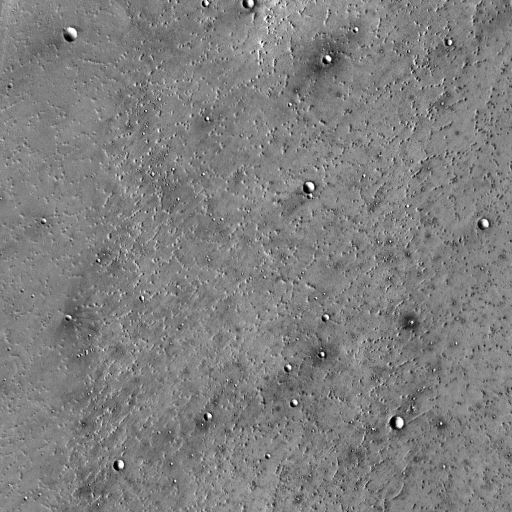
Crater classes present: Background, Other